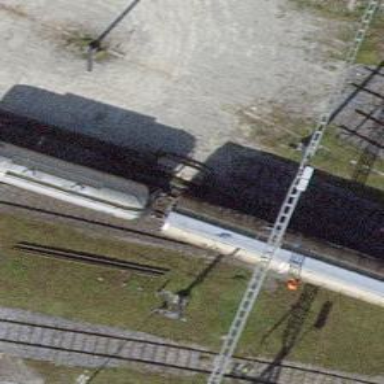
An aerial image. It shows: Single-track electrified railway yard with contact line electrification.